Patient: sex M, age 45
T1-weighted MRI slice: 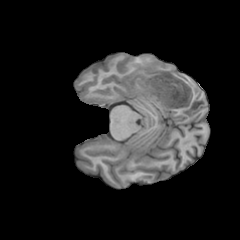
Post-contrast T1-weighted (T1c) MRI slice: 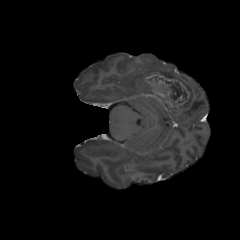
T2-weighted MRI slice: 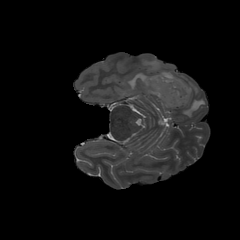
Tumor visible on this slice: yes
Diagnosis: Glioblastoma, IDH-wildtype
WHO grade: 4